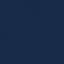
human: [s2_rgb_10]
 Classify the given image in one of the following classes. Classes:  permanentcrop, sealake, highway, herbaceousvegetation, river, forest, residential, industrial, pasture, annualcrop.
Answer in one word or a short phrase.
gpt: SeaLake